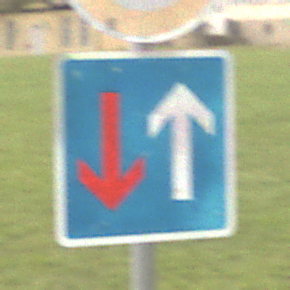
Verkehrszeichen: VorrangVorGegenverkehr
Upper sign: Geschwindigkeit10
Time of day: MorningAfternoon
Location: Outdoor (Suburban)
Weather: Overcast
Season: NotSpecified
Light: Natural